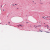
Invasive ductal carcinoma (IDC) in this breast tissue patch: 0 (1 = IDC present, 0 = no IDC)